Aerial crown-view tile of a tropical tree (Barro Colorado Island, Panama), acquired 20250512:
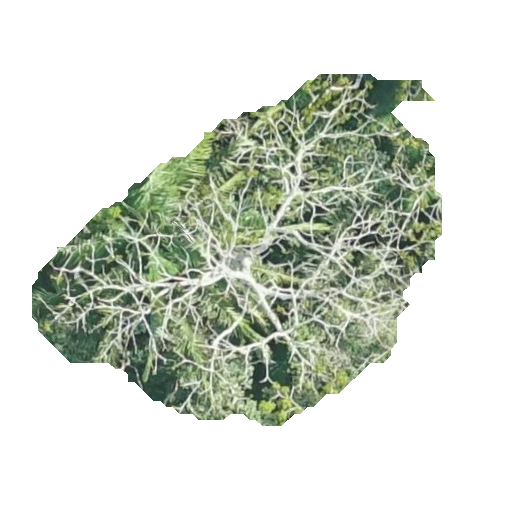
Species: Pseudobombax septenatum
GBIF accepted scientific name: Pseudobombax septenatum
Crown area: 137.261 m²